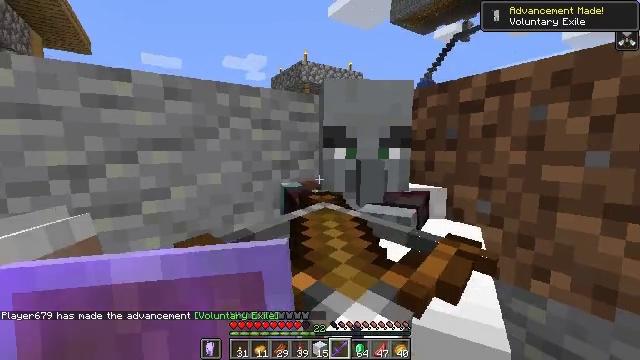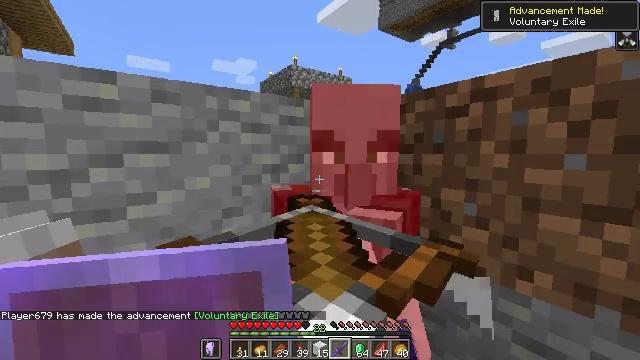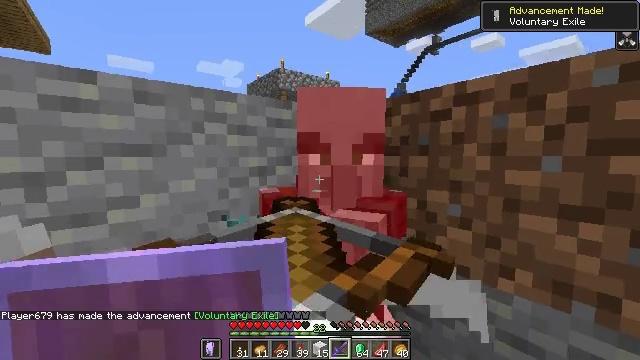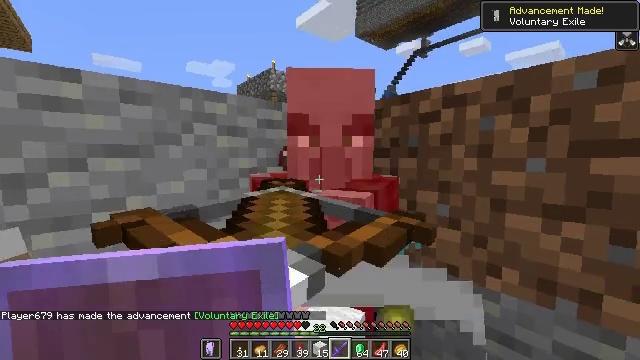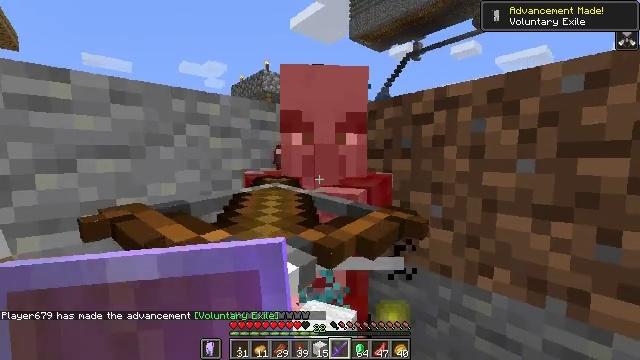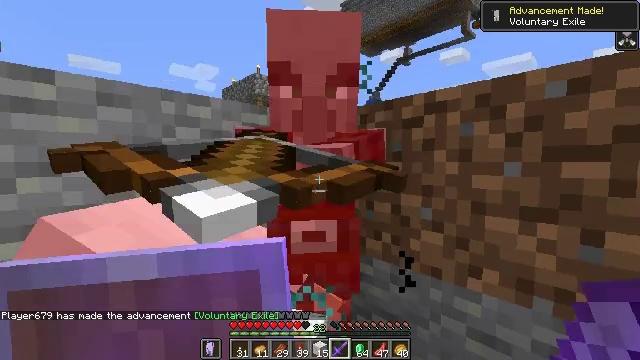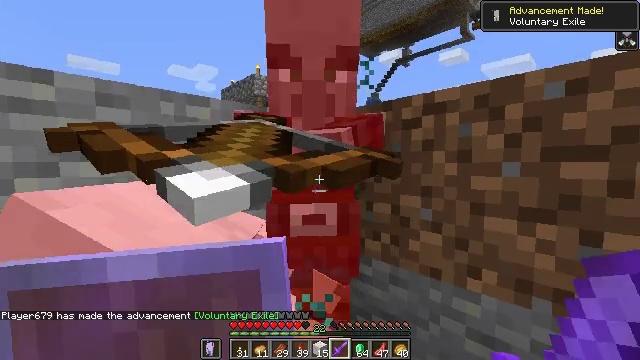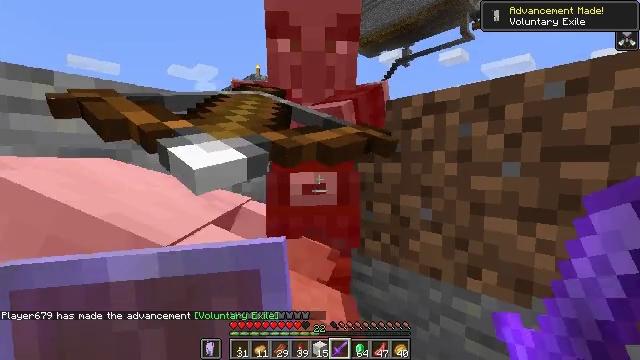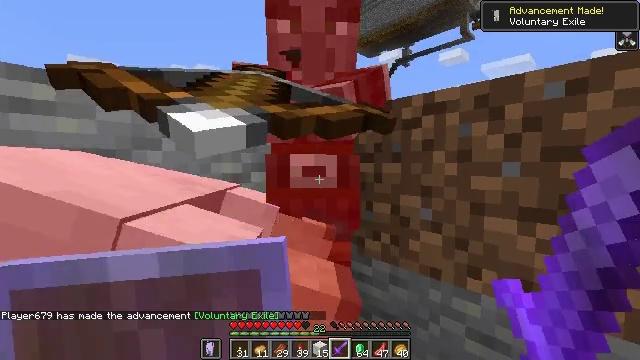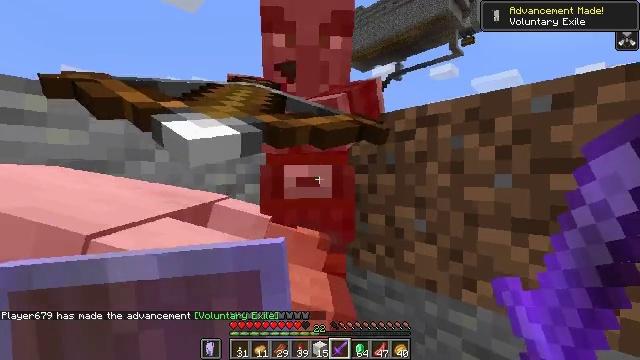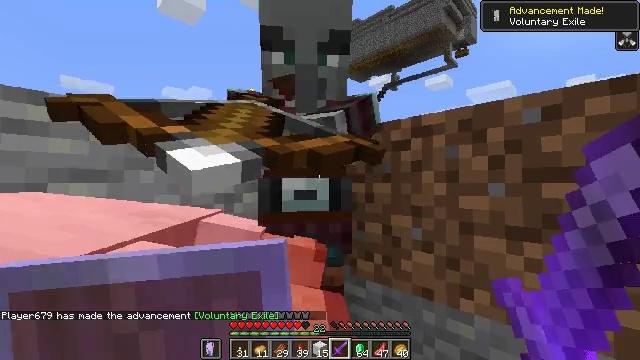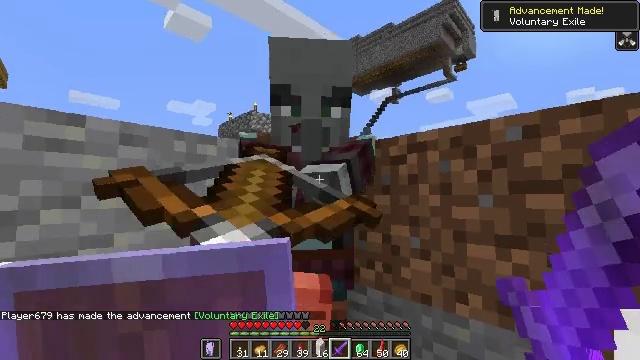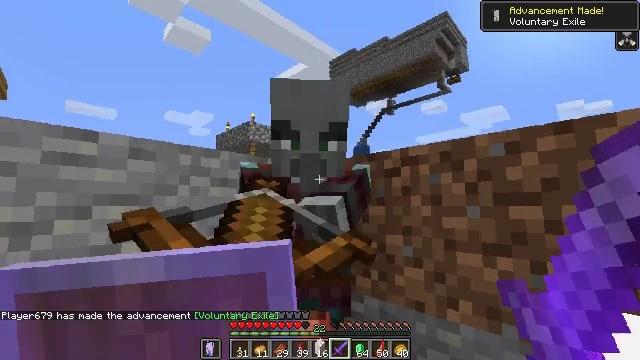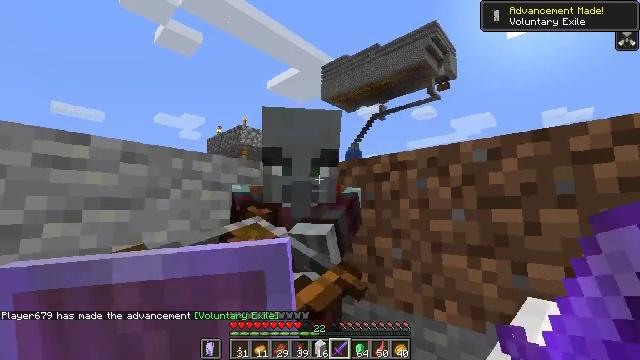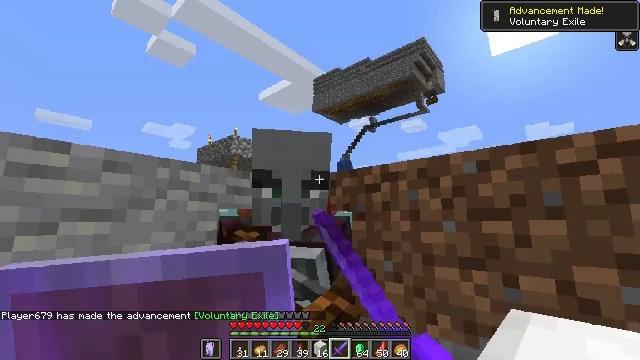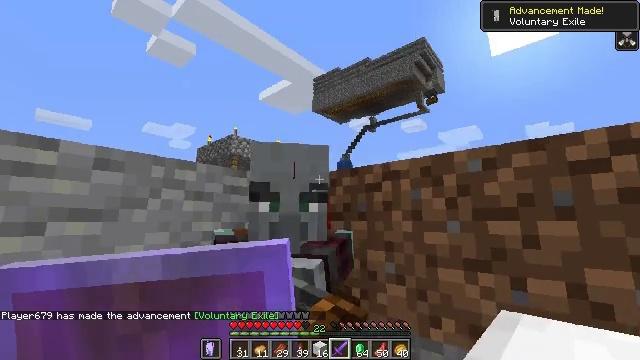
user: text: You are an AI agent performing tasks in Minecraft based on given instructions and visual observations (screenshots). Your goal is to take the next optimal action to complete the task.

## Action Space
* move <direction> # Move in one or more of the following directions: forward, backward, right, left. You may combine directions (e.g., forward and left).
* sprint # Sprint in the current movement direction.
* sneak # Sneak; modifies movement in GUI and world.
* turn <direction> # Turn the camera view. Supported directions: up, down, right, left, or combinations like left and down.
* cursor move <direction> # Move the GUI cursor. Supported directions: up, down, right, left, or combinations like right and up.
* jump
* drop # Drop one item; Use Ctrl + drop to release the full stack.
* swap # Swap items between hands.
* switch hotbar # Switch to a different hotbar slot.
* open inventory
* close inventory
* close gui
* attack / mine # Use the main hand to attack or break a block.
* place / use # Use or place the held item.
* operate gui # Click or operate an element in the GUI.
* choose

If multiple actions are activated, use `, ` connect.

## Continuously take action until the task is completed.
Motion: motion action
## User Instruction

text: Combat the sheep.
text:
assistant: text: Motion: turn right
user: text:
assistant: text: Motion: turn right
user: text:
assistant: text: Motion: turn right
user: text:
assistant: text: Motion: turn right
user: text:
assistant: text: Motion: turn right
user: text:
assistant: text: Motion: no_op
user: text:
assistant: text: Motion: no_op
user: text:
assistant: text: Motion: no_op
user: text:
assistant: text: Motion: turn right and up
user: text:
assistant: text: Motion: turn up
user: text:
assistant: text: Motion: turn up
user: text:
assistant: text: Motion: turn up
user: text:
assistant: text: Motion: turn right, attack / mine
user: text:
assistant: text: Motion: turn right and up, attack / mine
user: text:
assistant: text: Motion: attack / mine
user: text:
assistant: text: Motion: turn left
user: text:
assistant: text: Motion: no_op
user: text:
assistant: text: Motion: no_op
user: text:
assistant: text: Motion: no_op
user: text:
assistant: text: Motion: turn down
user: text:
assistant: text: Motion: no_op
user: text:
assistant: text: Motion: no_op
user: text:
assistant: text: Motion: no_op
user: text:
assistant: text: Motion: turn left and down
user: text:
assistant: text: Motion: turn left and down
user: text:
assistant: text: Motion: attack / mine
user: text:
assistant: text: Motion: attack / mine
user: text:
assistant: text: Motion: attack / mine
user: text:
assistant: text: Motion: no_op
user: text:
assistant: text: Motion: no_op